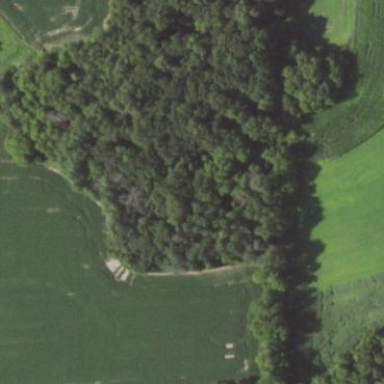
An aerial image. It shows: Woodland with mixed leaf cycle.